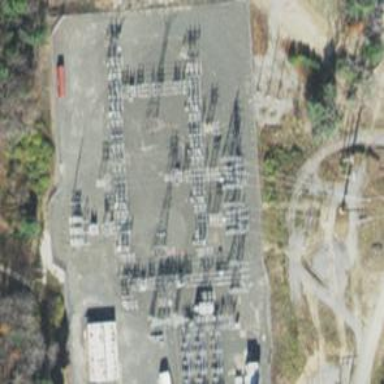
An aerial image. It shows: Switch used for power control.